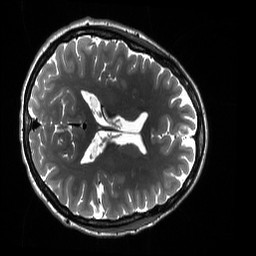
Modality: T2w
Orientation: axial
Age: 33
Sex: female